Question: I was coding a menu when I noticed that the paddings I gave weren't right.

As you can see, its not even center aligned. I've tried box-sizing but nothing...
'''
<!-- html -->
<a href="#">LinkedIn</a>
<!-- css -->
a:link, a:visited{
text-decoration: none;
text-transform: uppercase;
padding: 6px 20px;
font-size: 14px;
line-height: 14px;
box-sizing: border-box;
}
'''
<URL>.
<URL>
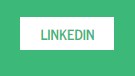
Answer: I'm going to post two images here. The first one is your image from codepen as is

I took this screenshot into photoshop and measured out the sides so you can see. The boxes on the top are exactly the same height (one was copied form the other) and the boxes on the sides are exactly the same width. So as you can see this isn't a 'padding' issue. 'Padding' is working just as expected. But something does still look off as you mentioned
Here is the second image:

In this image I changed your font to plain '"Arial"' and again measured the boxes so you can see. Their exactly the same and line up perfectly. The issue here has nothing to do with your CSS but rather how the 'font-family' is being rendered. I have encountered this issue myself with certain fonts. You can possibly play with 'line-height' some more or you can always overcompensate the 'padding' on the bottom to make up for the difference. Ex: 'padding: 6px 20px 7px 20px;'